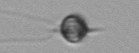
Label: Acanthoica_quattrospina